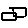
Label: square